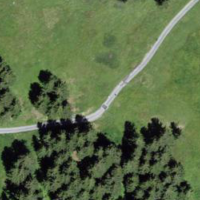
EUNIS habitat code: 23
Species observed at this site:
Pimpinella major
Alnus alnobetula